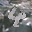
Label: 4